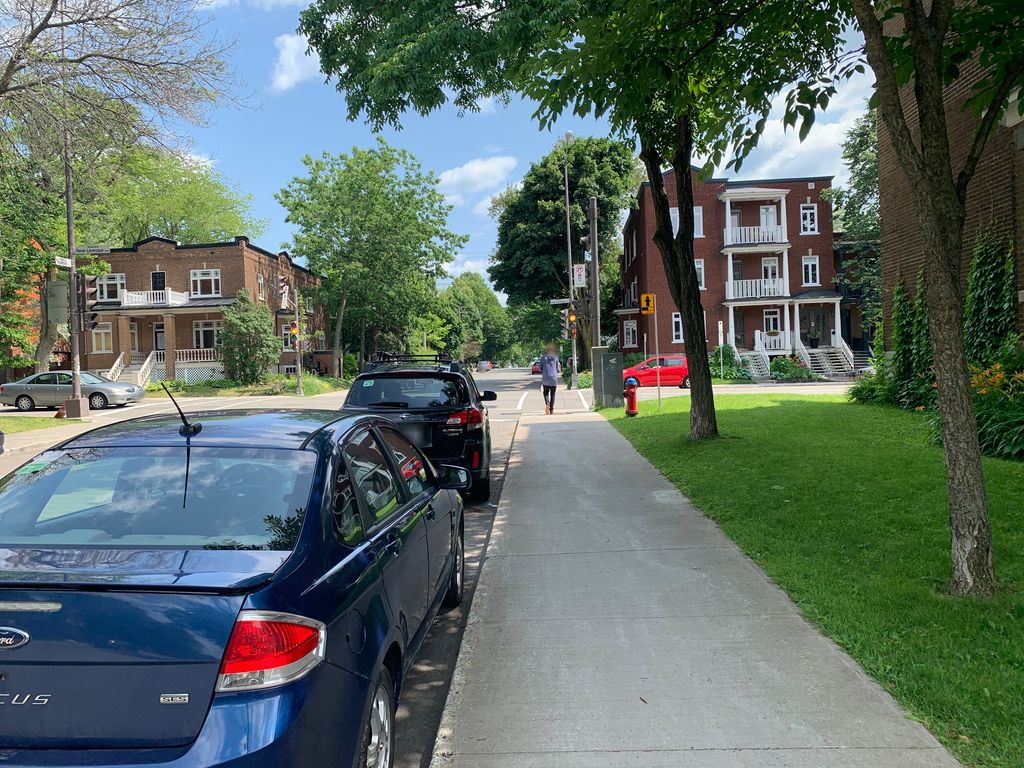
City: quebec_city